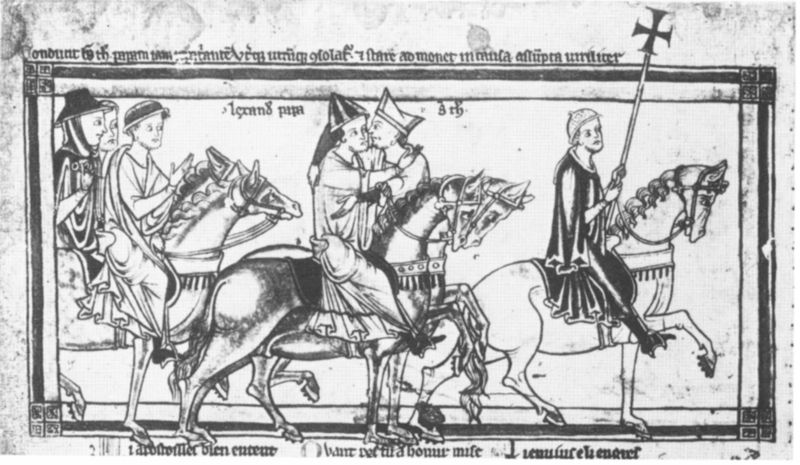
Titel: Das Leben des heiligen Thomas von Canterbury
Institution: Privatsammlung
Schlagwörter: gruppe, mann, menschen, frankreich, frau, hut, paris, schwarz, weiss, zeichnung, rahmen, kirche, mantel, stoff, paar, pferd, pferde, reiter, mähne, sattel, schweif, zügel, kopfbedeckung, holzschnitt, schrift, kuss, umarmung, papst, kreuz, druck, illustration, schwarzweiß, text, stiefel, kardinal, ritter, liebespaar, ehepaar, mittelalter, segnen, geistliche, kreuzzug, mitra, prozession, hochzeit, könige, stange, sporen, legende, latein, lateinisch, erzählung, buchmalerei, abt, kreuzritter, bilderfolge, schwarz wei, narration, pferdemittelalter